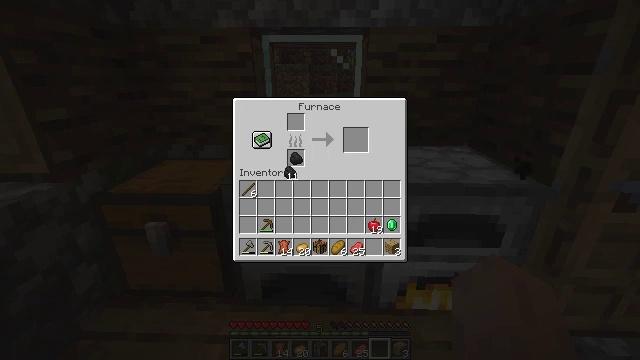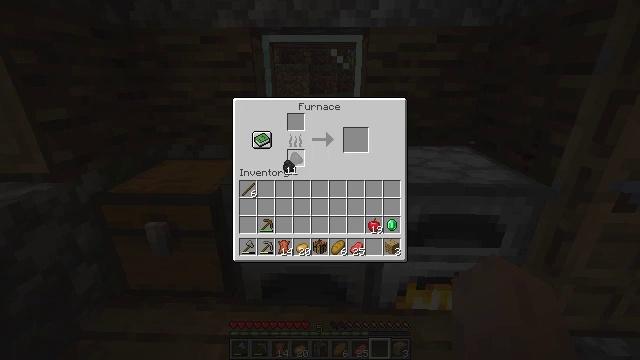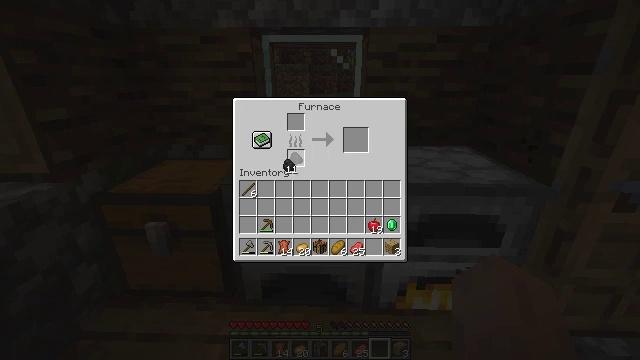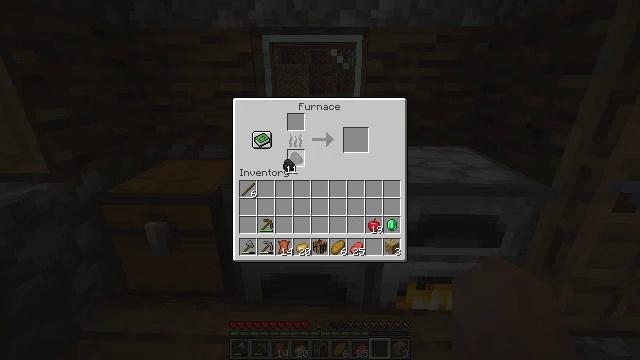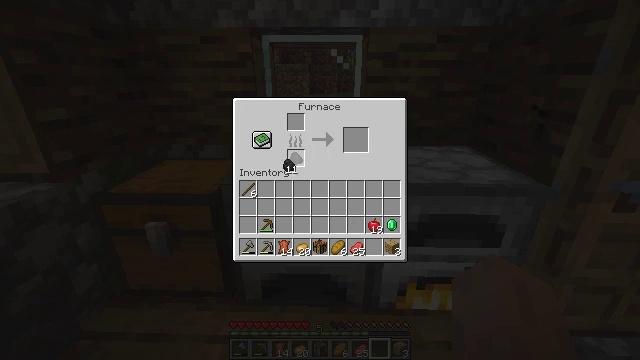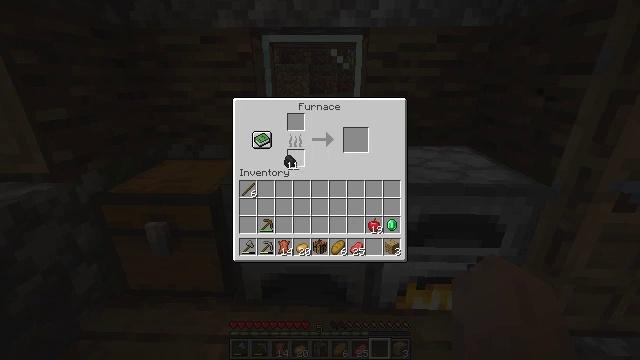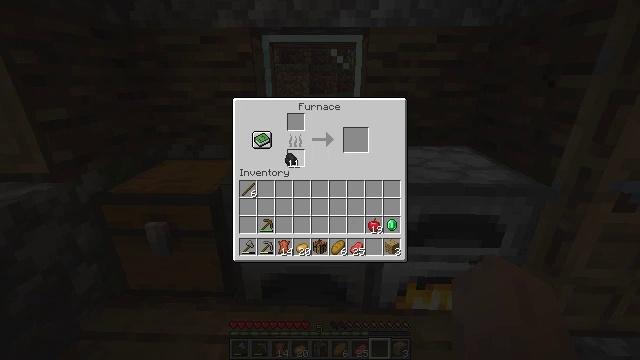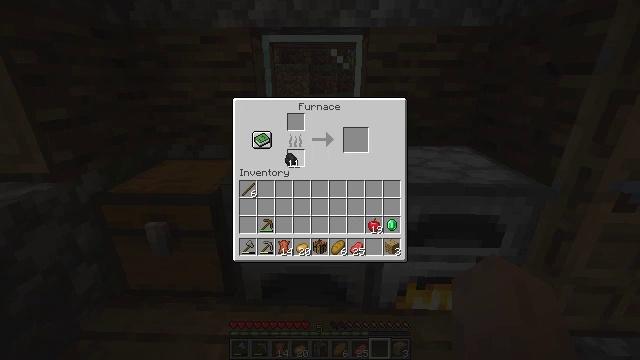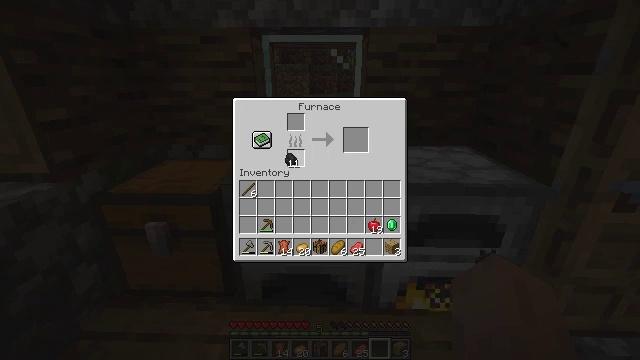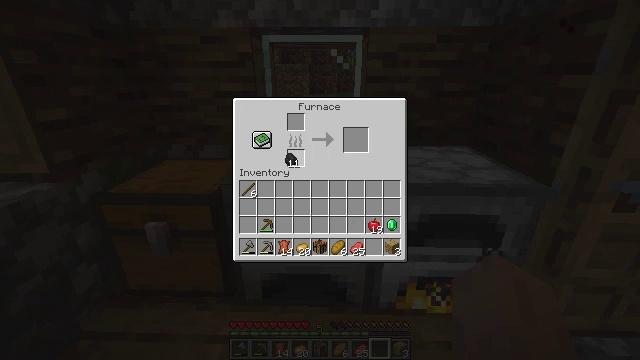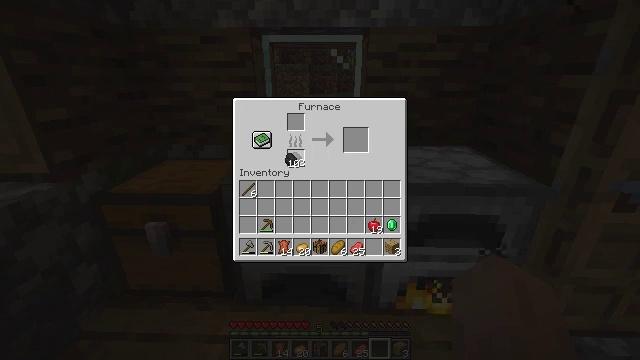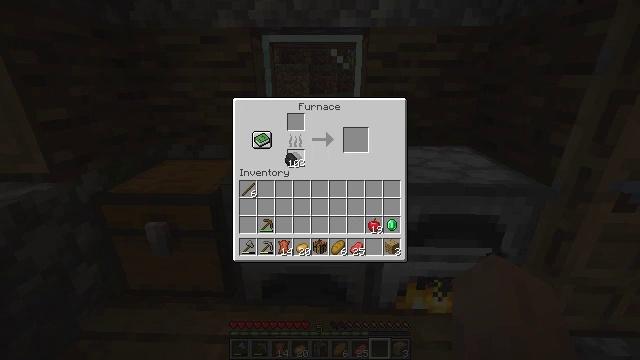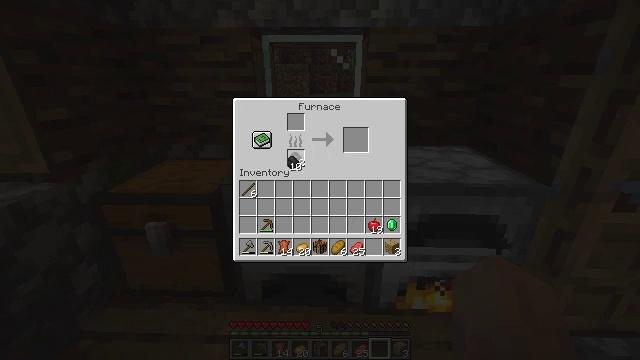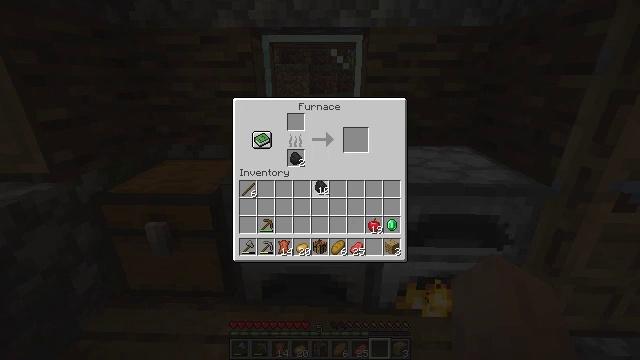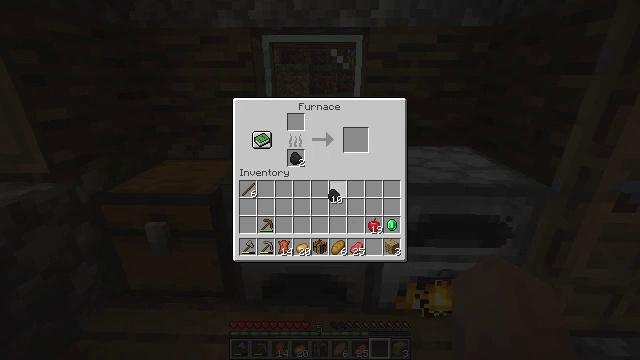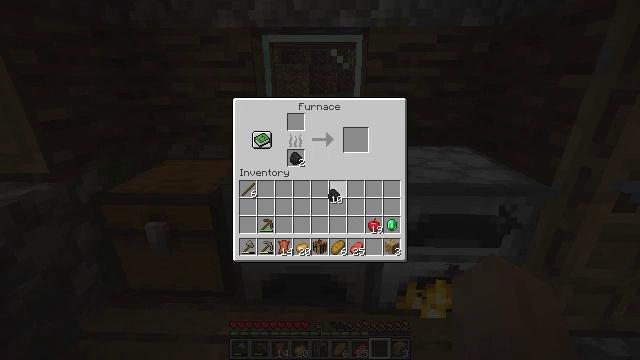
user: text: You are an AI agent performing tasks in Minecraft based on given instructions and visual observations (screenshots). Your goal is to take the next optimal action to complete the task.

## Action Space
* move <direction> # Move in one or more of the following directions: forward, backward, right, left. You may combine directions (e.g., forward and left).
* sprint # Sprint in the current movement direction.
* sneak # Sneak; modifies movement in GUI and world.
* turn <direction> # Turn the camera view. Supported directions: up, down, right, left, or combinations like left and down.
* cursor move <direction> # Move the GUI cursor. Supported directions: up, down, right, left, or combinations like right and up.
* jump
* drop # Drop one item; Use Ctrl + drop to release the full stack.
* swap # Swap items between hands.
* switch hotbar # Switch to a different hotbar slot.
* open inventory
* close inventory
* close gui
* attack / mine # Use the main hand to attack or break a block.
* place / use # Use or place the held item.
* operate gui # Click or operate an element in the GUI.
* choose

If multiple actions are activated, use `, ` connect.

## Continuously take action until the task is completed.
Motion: motion action
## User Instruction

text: Remove the existing composter.
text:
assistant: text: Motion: no_op
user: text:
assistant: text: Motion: no_op
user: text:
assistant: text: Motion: no_op
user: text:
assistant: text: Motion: choose
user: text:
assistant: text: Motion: choose
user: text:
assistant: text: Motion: choose
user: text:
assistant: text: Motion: choose
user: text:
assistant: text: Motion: choose
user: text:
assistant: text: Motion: choose
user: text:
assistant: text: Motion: no_op
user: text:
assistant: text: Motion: no_op
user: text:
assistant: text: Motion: no_op
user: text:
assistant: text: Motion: cursor move right and down
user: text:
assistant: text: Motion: cursor move right and down
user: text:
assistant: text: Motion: no_op
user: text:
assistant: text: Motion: no_op
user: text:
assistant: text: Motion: operate gui
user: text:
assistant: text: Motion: operate gui
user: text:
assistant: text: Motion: operate gui
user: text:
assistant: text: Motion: cursor move right and down
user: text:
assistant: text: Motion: no_op
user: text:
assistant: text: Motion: no_op
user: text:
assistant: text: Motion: no_op
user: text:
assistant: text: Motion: no_op
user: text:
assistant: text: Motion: no_op
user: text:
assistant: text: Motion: no_op
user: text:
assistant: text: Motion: no_op
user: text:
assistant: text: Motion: no_op
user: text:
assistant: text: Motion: no_op
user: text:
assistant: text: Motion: cursor move left